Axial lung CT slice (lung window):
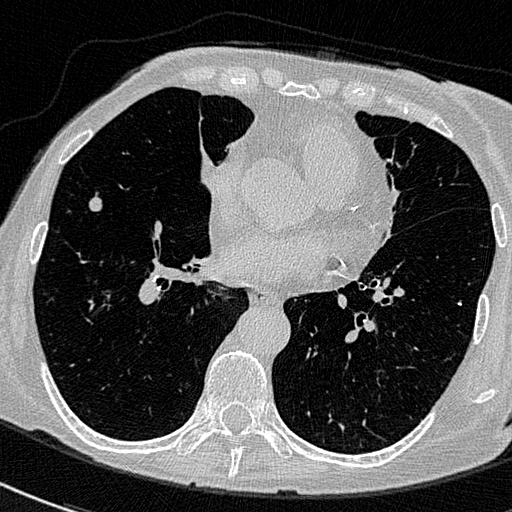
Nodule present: yes
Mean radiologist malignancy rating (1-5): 2.75